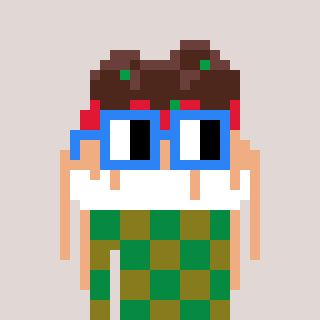
a pixel art character with square blue glasses, a spaghetti-shaped head and a gunk-colored body on a warm background